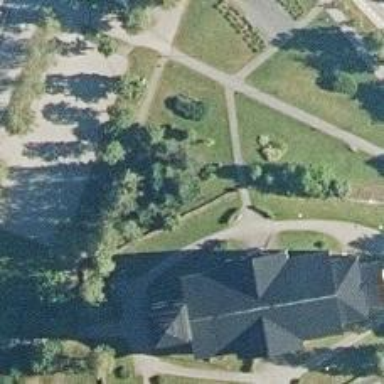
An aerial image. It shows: Historic memorial.